A scalogram of one vibration snapshot from a rotating bearing is shown, computed with a continuous wavelet transform. Diagnose the bearing from this image, choosing from: normal, inner_race, outer_race, ball.
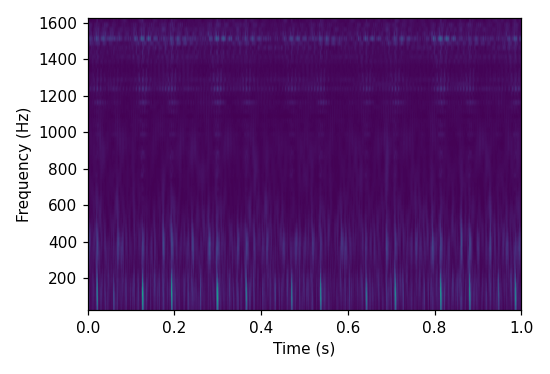
Answer: outer_race